Question: This is a part of my HTML I have embedded the SVG element.
'''
<div>
<embed id="svgsource" type="image/svg+xml" src="/CXF/2012-01-27---11-35-47/6.svg">
<svg xmlns="http://www.w3.org/2000/svg" version="1.1" width="900px" height="751px" onload="init()" xmlns:xlink="http://www.w3.org/1999/xlink">
</svg>
</embed>
</div>
'''
But when you go to this page, you notice a visible line on top of the SVG element, as if it has set a top border:

is there any way to get rid of that?
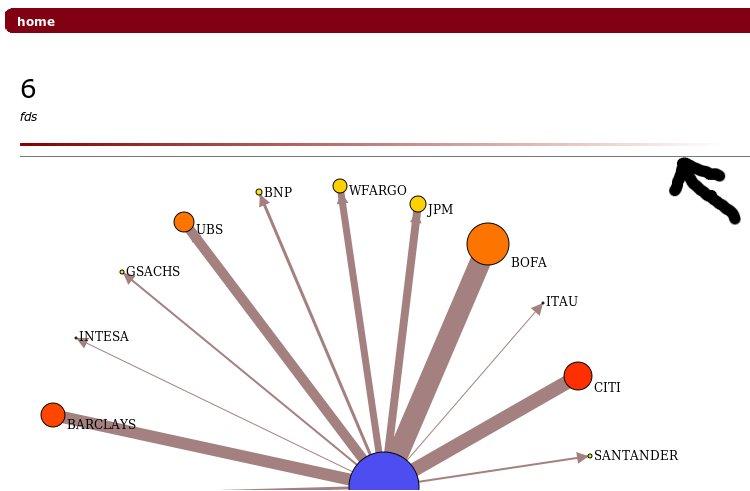
Answer: Why do you have an inline <svg> element inside the <embed>? Have you tried removing that part?
Maybe the svg you reference has a rectangle to serve as a border? In that case you'll need to change the '"/CXF/2012-01-27---11-35-47/6.svg"' file itself.